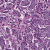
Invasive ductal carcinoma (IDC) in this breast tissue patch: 1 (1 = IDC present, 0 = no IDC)